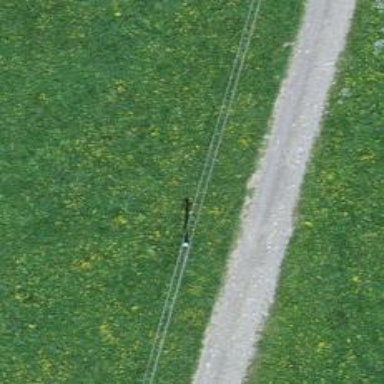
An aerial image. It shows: Minor power line.